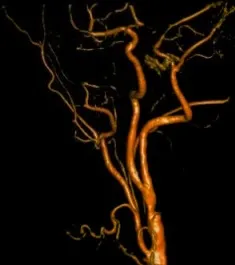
3D reconstruction identifying the anomalous vessel and proximal plaque.
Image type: radiology (ct)